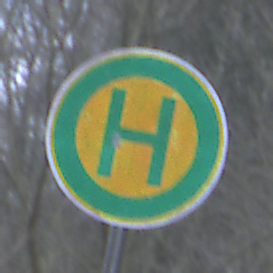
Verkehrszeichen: Haltestelle
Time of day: MorningAfternoon
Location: Outdoor (Nature)
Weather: Overcast
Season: Winter
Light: Natural